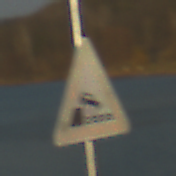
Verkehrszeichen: Ufer
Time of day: SunriseSunset
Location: Outdoor (RoadRail)
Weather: PartlyCloudy
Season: NotSpecified
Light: Natural